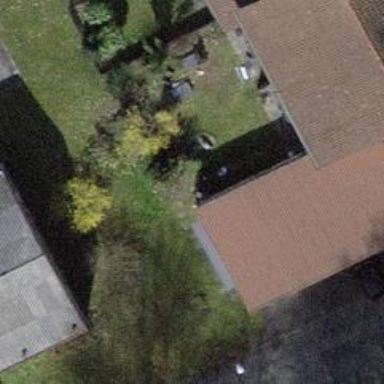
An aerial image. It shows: Garage building.